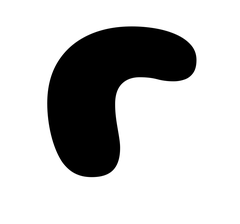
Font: Gluten_Bold